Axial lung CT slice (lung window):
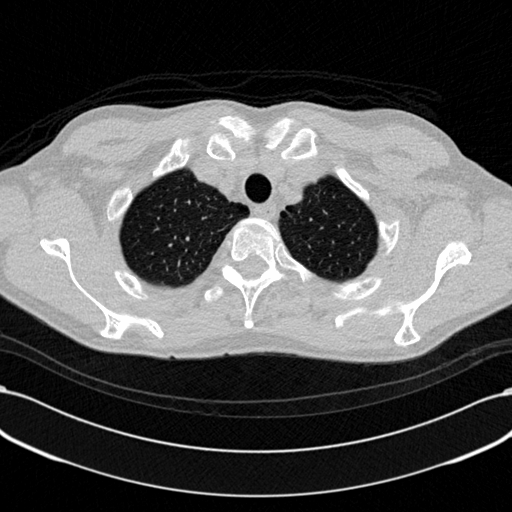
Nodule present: no